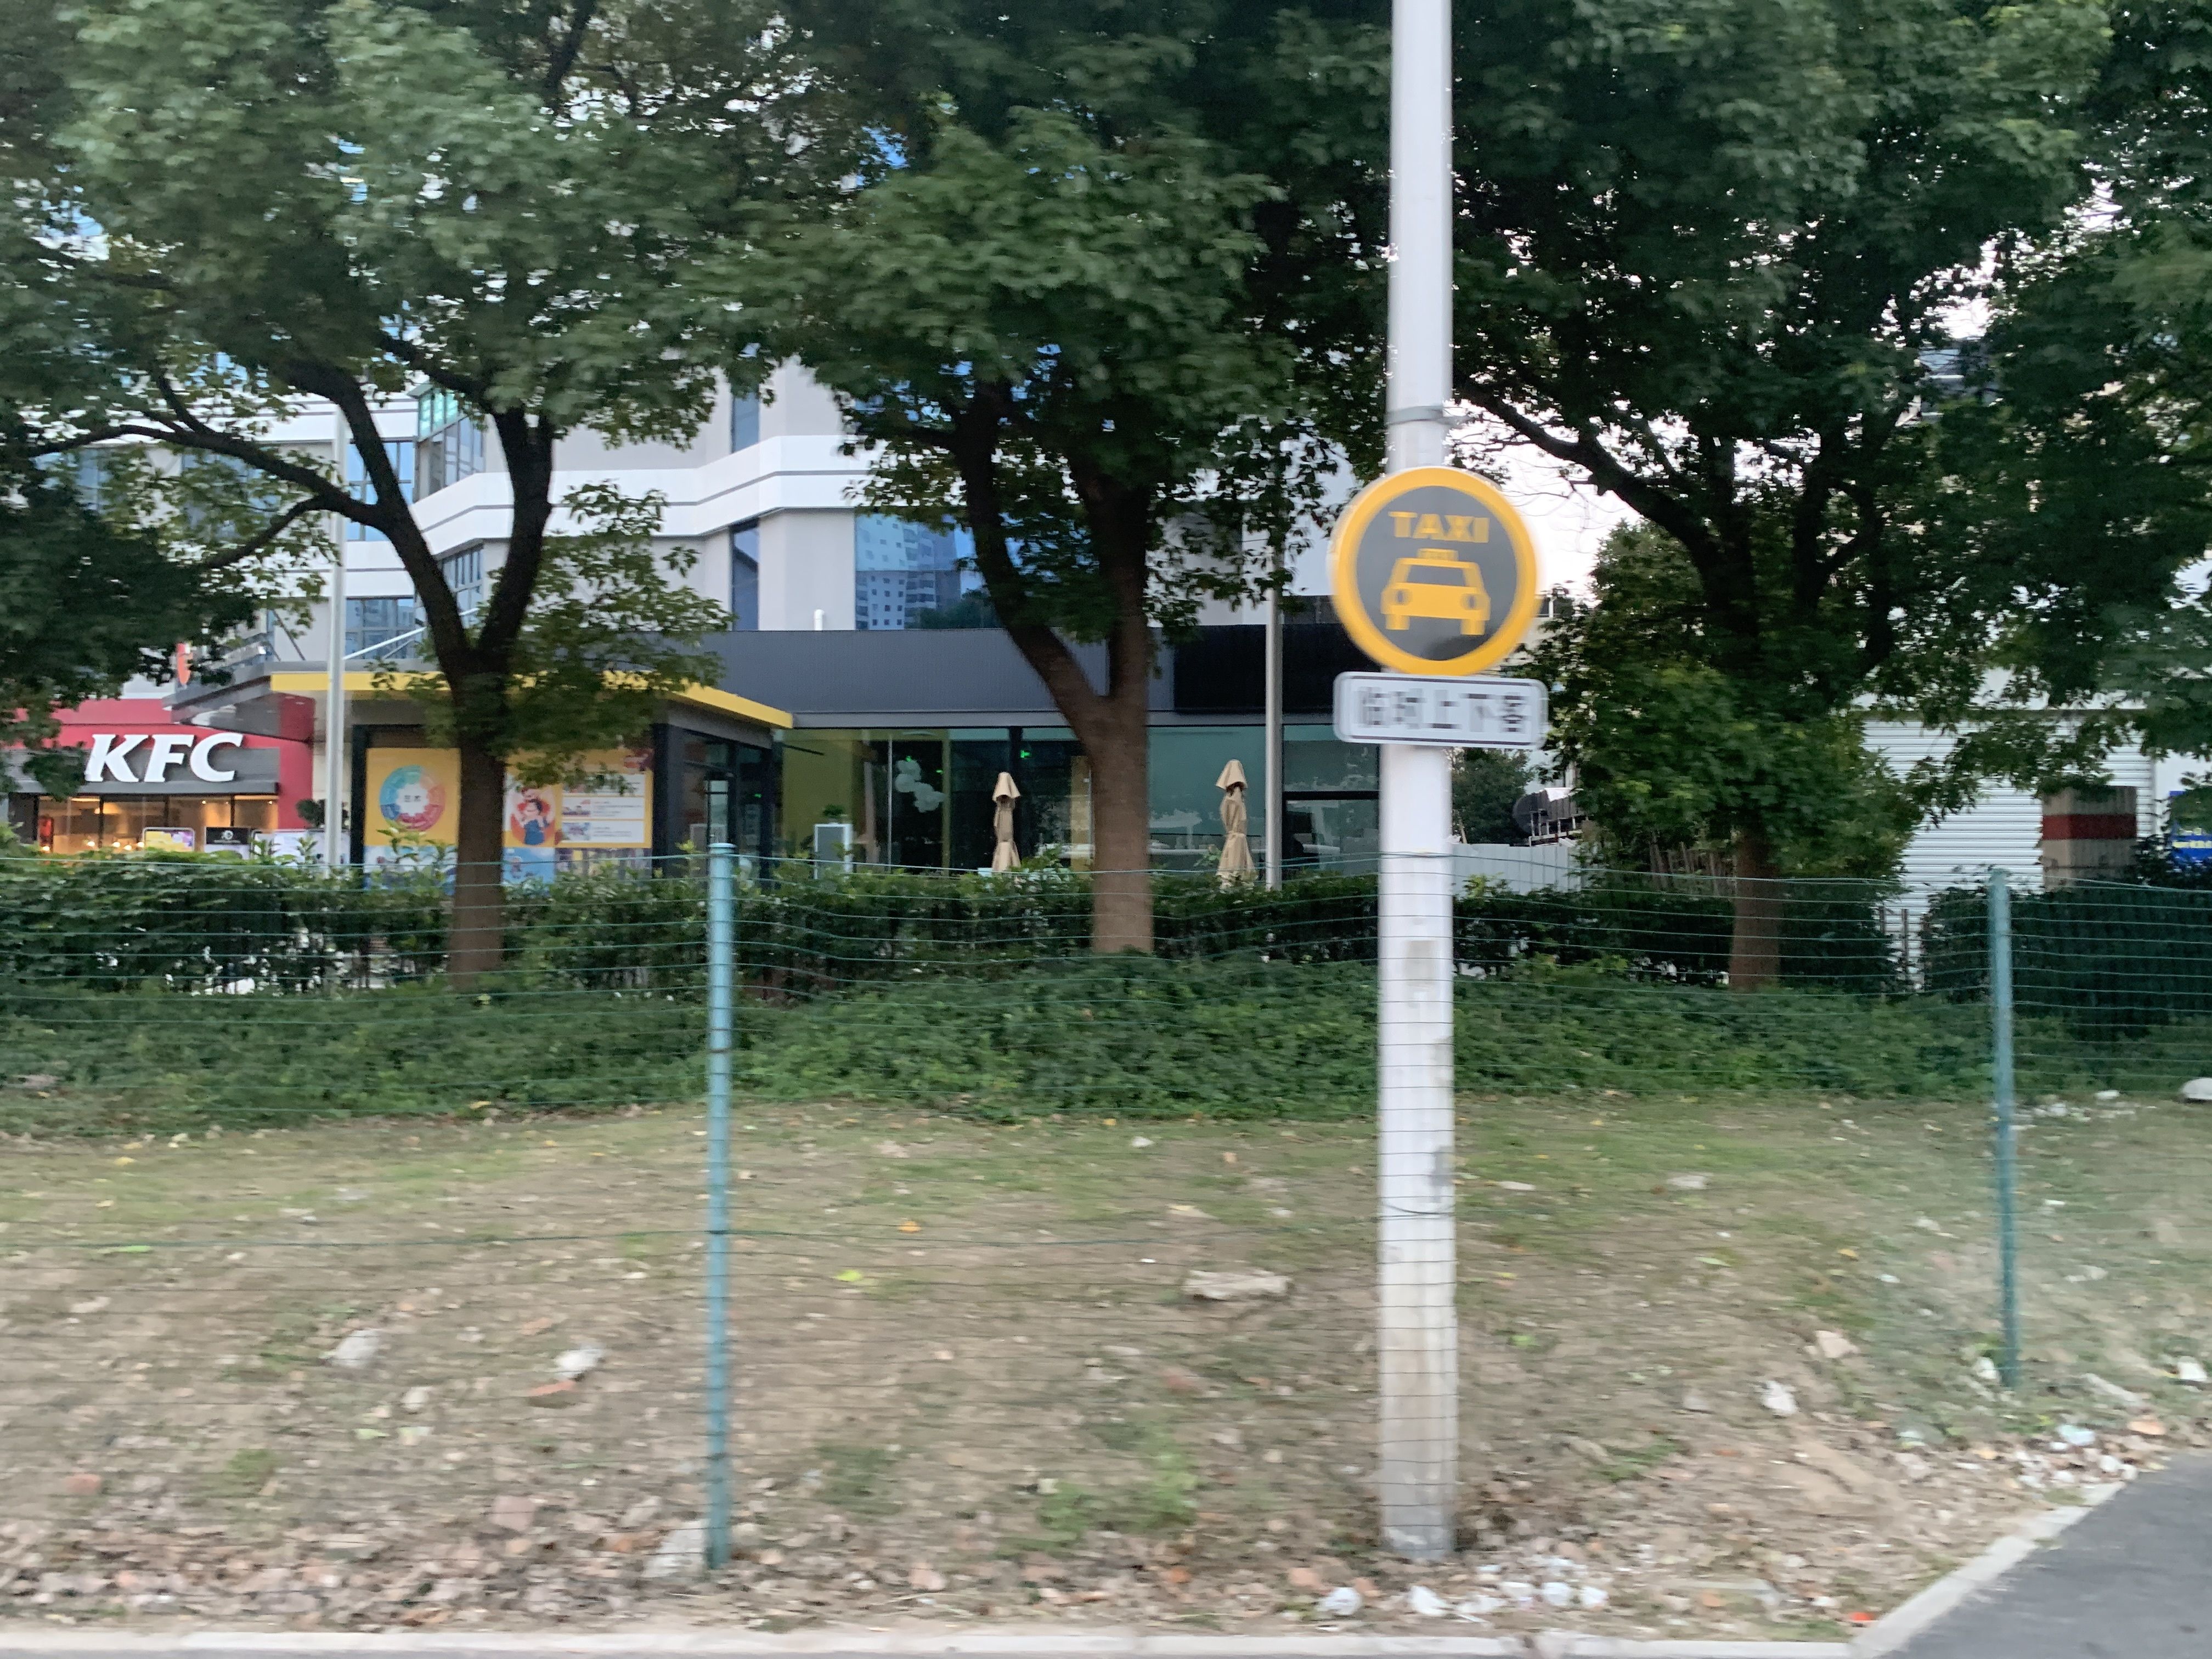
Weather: clear
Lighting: day
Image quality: good
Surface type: walking surface
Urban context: urban centre
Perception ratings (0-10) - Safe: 5.75, Lively: 5.4, Beautiful: 8.14, Boring: 4.39, Depressing: 6.99, Wealthy: 3.67